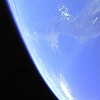
Label: water